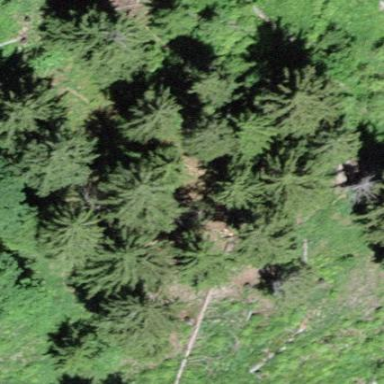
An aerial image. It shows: Forest area.